Question: I have some tasks in the tree structure and I wish to display only tasks which belongs to the current user as the list, but from all levels.
What I've done is the function to display a list, which hides tree buttons, tree lines, sets the fixed indent and enable toShowHiddenNodes option. Then in this function I iterate through the whole tree (all levels) and hide nodes which doesn't belong to the current user and show those which belongs him , but the subnodes which should be displayed are invisible when their parent is hidden.
VT.TreeOptions.PaintOptions
- toShowButtons
- toShowTreeLines
+ toFixedIndent
+ toShowHiddenNodes

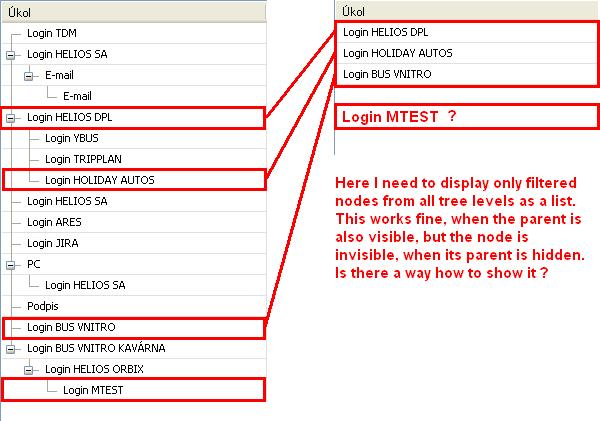
Answer: No. Subnodes of invisible nodes are invisible, too, unless you move them to a visible parent, or to the top level (nil parent).